Question: I am trying to make dynamic form inputs with vue.js. Here is my HTML code.
'''
<div id="multi">
<form action="{{route('flighttickets.searchMulti')}}" method="post" class="container-fluid">
{{csrf_field()}}
<div class="row" v-for="(item, index) in items">
<div class="form-group col col-sm-3">
<select v-bind:name="inputName(index, 'from')" v-model="item.from" class="form-control" required>
<option disabled selected value=''>From</option>
@foreach($locations as $location)
<option value="{{$location->id}}">{{$location->name}}({{$location->abbreviation}})</option>
@endforeach()
</select>
</div>
<div class="form-group col col-sm-3">
<select v-bind:name="inputName(index, 'to')" v-model="item.to" class="form-control" required>
<option disabled selected value=''>To</option>
@foreach($locations as $location)
<option value="{{$location->id}}">{{$location->name}}({{$location->abbreviation}})</option>
@endforeach()
</select>
</div>
<div class="form-group col col-sm-3">
<input type="date" class="form-control" v-model="item.date" v-bind:name="inputName(index, 'date')" required>
</div>
<div class="col-auto" v-if="index >= min">
<button type="button" @click="removeItem(index)" class="close pull-left" aria-label="Close"><span aria-hidden="true">&times;</span></button>
</div>
</div>
<div class="row form-group" v-if="items.length <= max">
<div class="col col-sm-3 offset-sm-6">
<button type="button" @click="addItem()" class="btn btn-primary pull-right"><i class="fa fa-plus"></i></button>
</div>
</div>
<div class="row form-group">
<div class="col col-sm-3 offset-sm-6">
<button type="submit" class="btn btn-primary pull-right"><i class="fa fa-search"></i> Search</button>
</div>
</div>
</form>
</div>
'''
The script
'''
var multi = new Vue({
el: '#multi',
data: {
min: 2,
max: 7,
item:{from:'', to:'', date:''},
items:[ { from: '', to: '', date: '' }, {from: '', to: '', date: ''} ]
},
methods: {
removeItem: function(id) {
if(this.items.length >= this.min){
this.items.splice(id, 1);
}
},
addItem: function() {
if(this.items.length <= this.max) {
var clone = JSON.parse(JSON.stringify(this.item));
this.items.push(clone);
}
},
inputName: function(index, property) {
return "items["+index+"]["+property+"]";
}
}
});
'''
vue.js does not do looping accordingly. According to the script, the form input should show at least 2 and without cancel button when it is less than or equal to 2. But it is not working. see the picture.

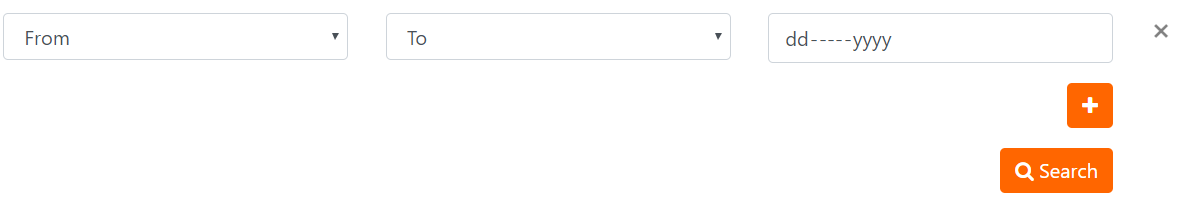
Answer: It turned out like the blade engine has some issues while compiling. I put this file in a folder together with other views. I found out that the other view had an error. Only then, this file seems to work fine. That's how i fixed it. No code changes needed to this file. Thanks you everyone for your time.